Question: I have a responsive google Ad on my website and sometimes (depending on the Ad) the ad will stop and then overflow to a beige background (see image).
I know I can put it in a div tag and limit the width to decrease the chances of this happening, as right now it is allowed to span 100% the width of my site. But I was hoping for a way to change the background color to black or whatever the cleanest method is. Any tips? advice? thanks!

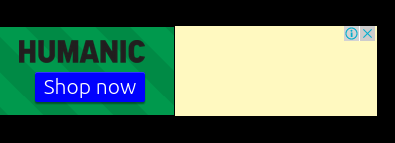
Answer: It appears like you're forcing it to use 100% of the width. Did you try (in your CSS file):
'''
max-width: 100%;
'''
instead of
'''
width: 100%;
'''
If that doesn't work, then also try <URL>:
'''
ins.adsbygoogle {
background-color: transparent !important;
}
'''